Question: I am trying to stretch the last header of my QTableView / QTableWidget in PyQt. Multiple questions have been asked about this topic already by hard coding the value into the file such as:
<URL>
<URL>
But how can this be achieved from the Qt Designer?

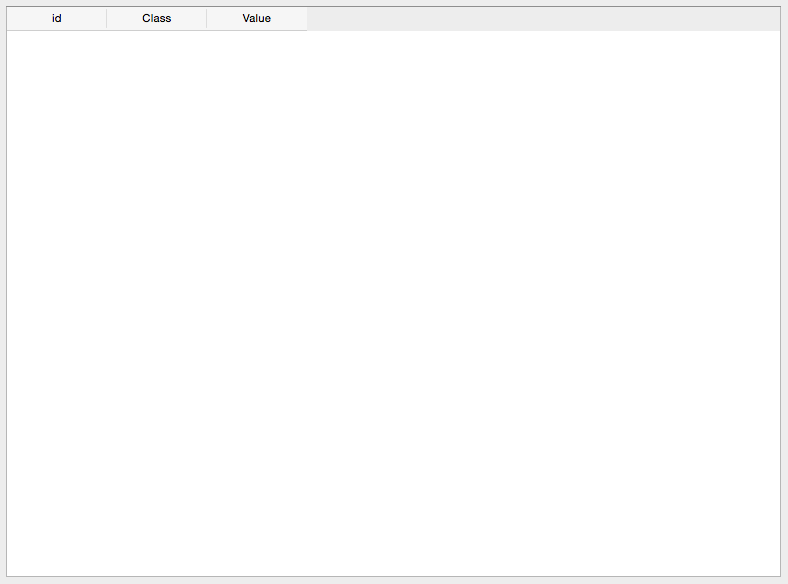
Answer: In the Qt Designer, Select the QTableWidget / QTableView and navigate to the Property Editor. Here, scroll down to the 'Header section' and enable .